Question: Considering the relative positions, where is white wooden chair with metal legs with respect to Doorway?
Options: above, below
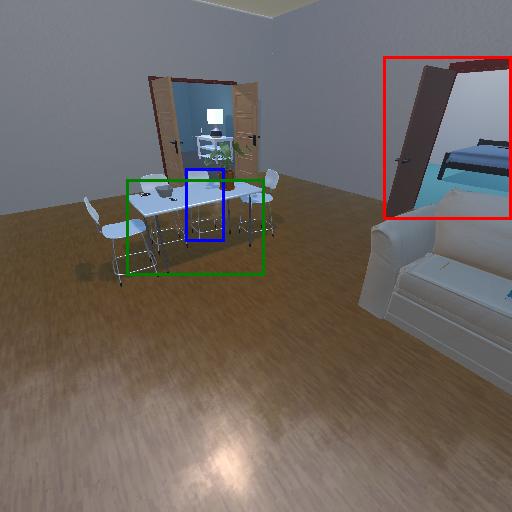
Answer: above